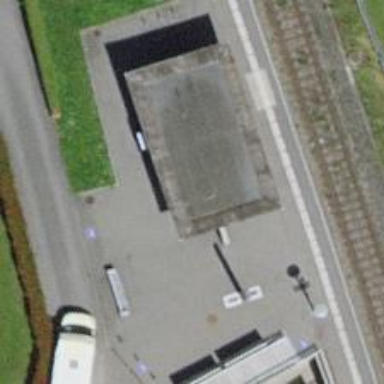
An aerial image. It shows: Halt on the railway.